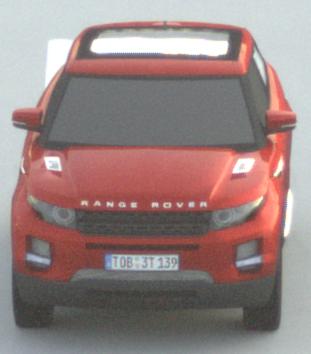
Make: Land Rover
Model: Range Rover Evoque 2.0 Si4
Detailed model: Range Rover Evoque (I)
Model produced from: 2011/08
Model produced until: 2013/11
Doors: 5
Color: red
Road condition: dry road
Daytime: sunrise or sunset
Contrast: low contrast